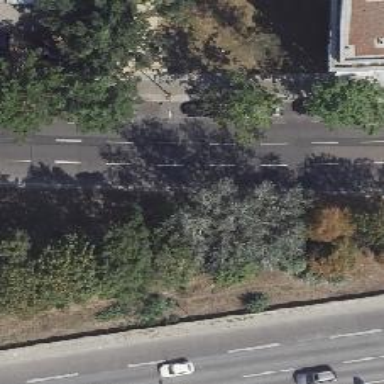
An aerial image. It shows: Secondary road with asphalt surface. There is lane designated for parking on the right side.